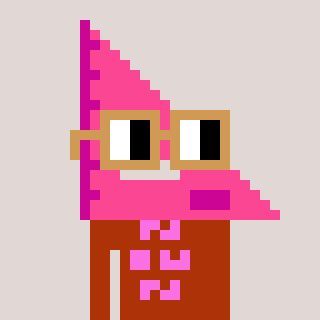
a pixel art character with square brown glasses, a squadron ruler-shaped head and a hotbrown-colored body on a warm background